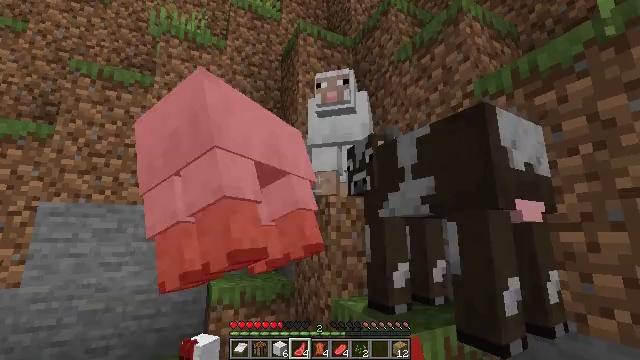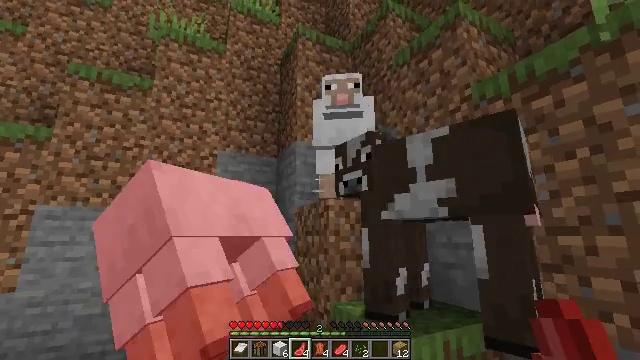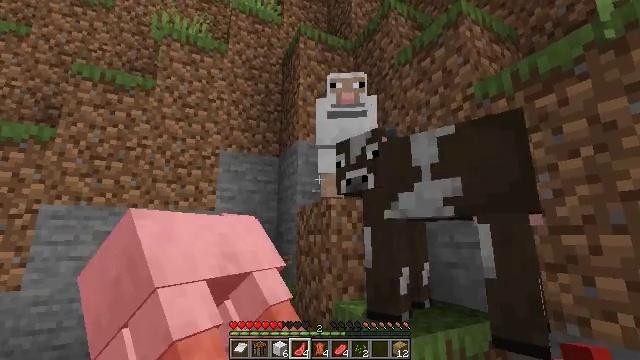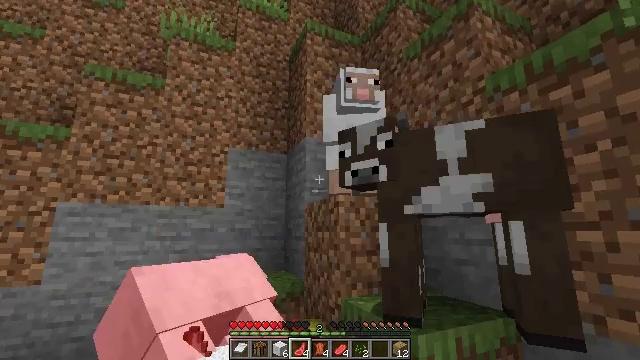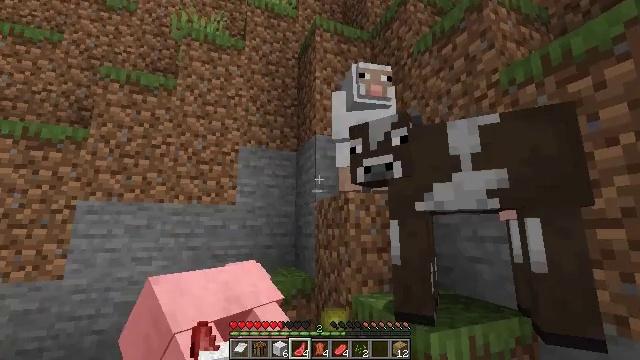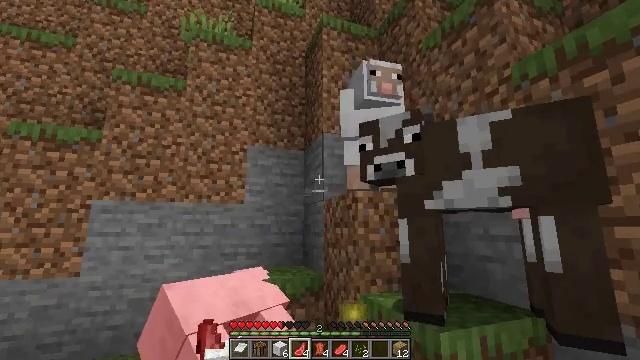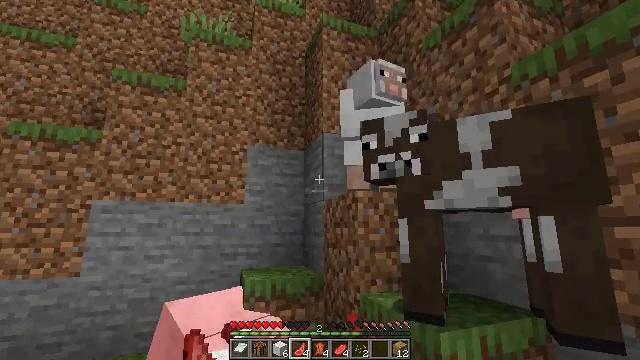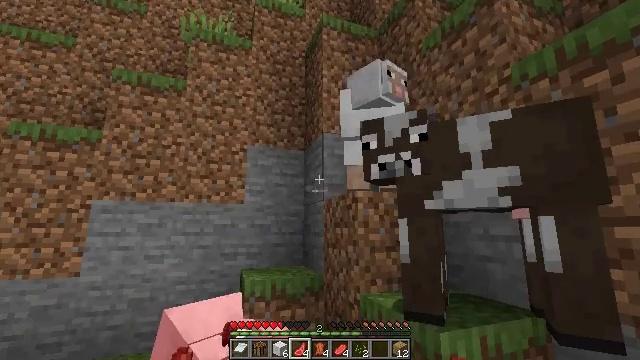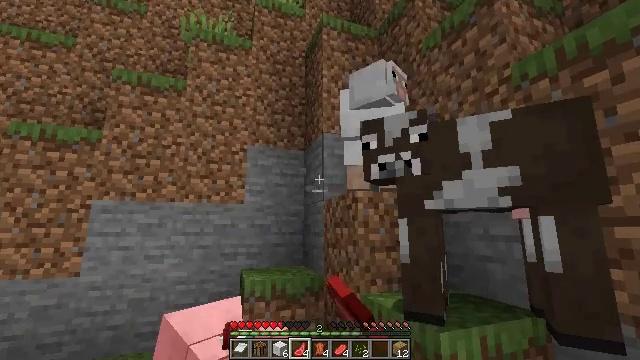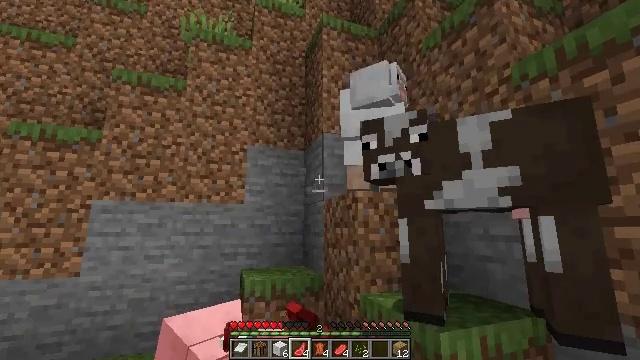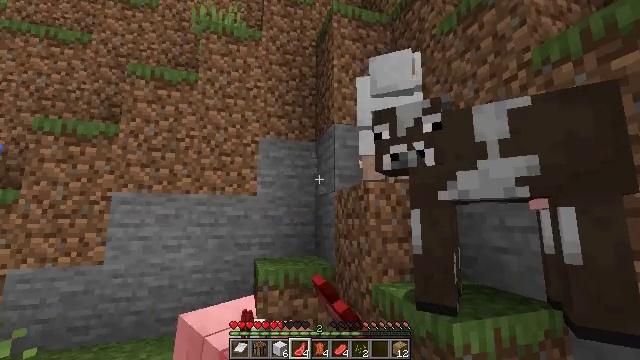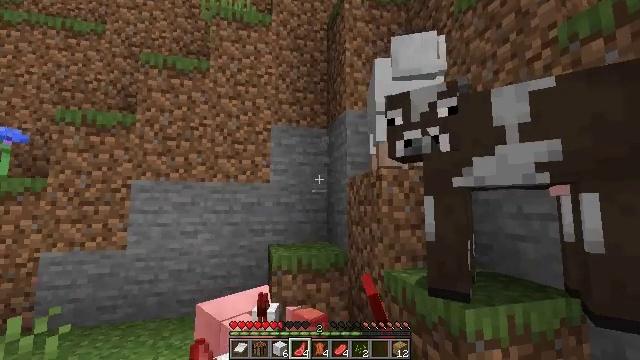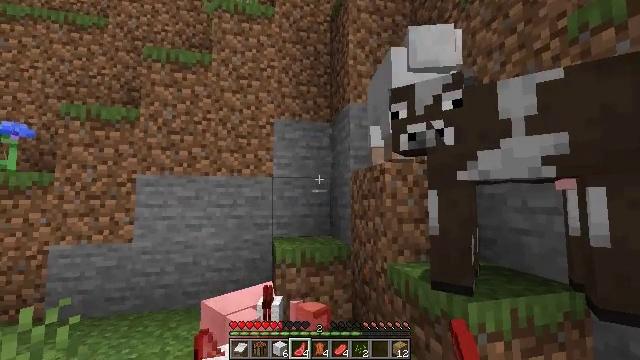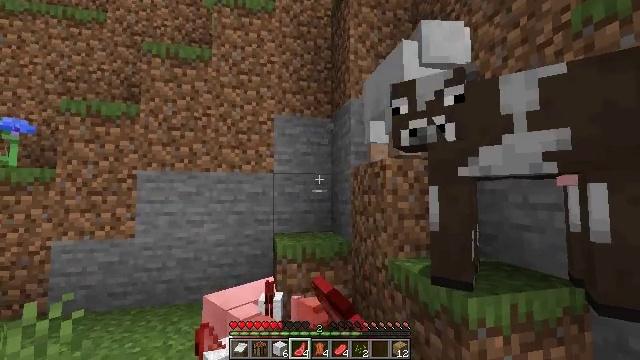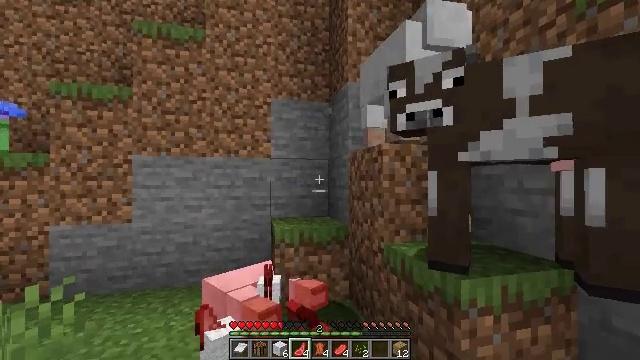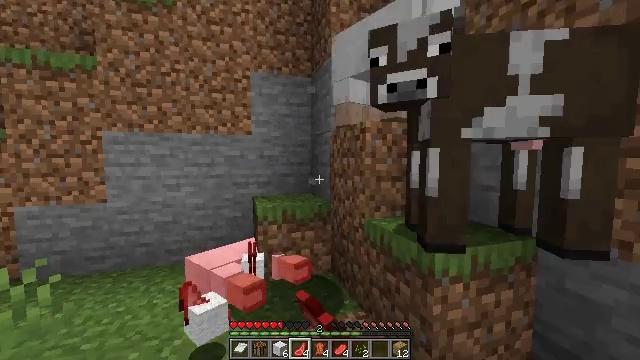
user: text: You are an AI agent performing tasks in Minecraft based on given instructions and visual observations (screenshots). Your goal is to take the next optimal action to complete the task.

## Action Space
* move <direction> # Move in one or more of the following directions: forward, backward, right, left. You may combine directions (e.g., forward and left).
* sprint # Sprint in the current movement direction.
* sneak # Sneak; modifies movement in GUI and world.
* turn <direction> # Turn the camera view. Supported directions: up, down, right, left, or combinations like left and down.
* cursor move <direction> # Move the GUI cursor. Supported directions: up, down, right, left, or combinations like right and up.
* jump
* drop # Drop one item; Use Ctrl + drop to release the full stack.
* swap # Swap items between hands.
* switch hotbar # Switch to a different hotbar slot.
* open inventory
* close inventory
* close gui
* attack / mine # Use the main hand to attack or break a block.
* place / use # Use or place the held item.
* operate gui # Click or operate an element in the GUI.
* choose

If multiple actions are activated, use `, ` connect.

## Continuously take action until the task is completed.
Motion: motion action
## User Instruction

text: Combat the cow.
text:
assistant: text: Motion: no_op
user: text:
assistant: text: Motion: attack / mine
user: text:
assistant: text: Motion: turn left, attack / mine
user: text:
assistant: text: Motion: turn left, attack / mine
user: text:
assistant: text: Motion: turn left, attack / mine
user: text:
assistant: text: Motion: no_op
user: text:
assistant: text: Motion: attack / mine
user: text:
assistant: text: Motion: attack / mine
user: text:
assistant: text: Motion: attack / mine
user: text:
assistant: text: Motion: turn left and down, attack / mine
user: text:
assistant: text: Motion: turn left and down, attack / mine
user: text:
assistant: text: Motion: turn down, attack / mine
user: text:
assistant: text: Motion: attack / mine
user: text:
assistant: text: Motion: turn down, attack / mine
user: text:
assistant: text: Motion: turn right and down, attack / mine
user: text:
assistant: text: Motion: turn right and down
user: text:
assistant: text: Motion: turn left and down
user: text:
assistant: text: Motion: turn left and down, attack / mine
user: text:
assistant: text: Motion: turn left and down, attack / mine
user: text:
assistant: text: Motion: attack / mine
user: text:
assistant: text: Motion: move forward, attack / mine
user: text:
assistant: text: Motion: move forward
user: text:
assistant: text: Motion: move forward
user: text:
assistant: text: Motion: move forward
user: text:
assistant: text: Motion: move forward
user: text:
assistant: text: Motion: move forward and move left
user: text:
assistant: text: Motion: move forward and move left
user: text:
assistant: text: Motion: move forward and move left
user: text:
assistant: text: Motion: move forward and move left
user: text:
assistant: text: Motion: move forward and move left, turn right and down